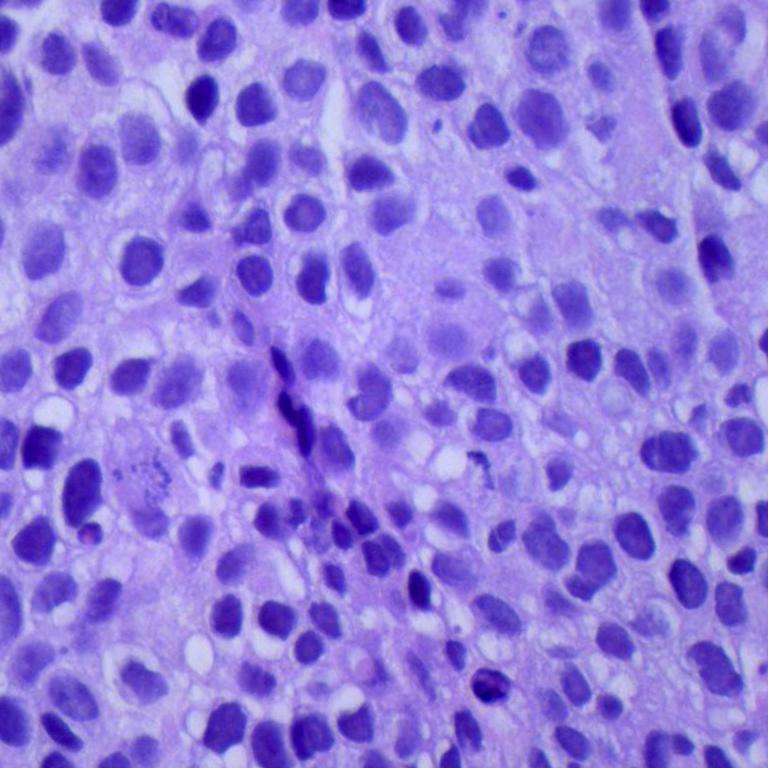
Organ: lung
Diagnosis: squamous carcinomas